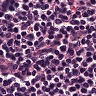
Metastatic tissue present: no